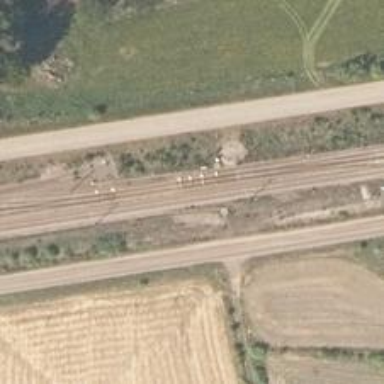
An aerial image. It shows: Railway with continuous electrified contact lines.